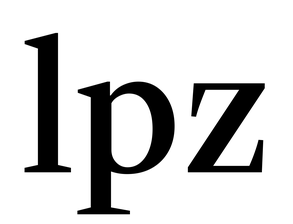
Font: LibreCaslonText_Medium